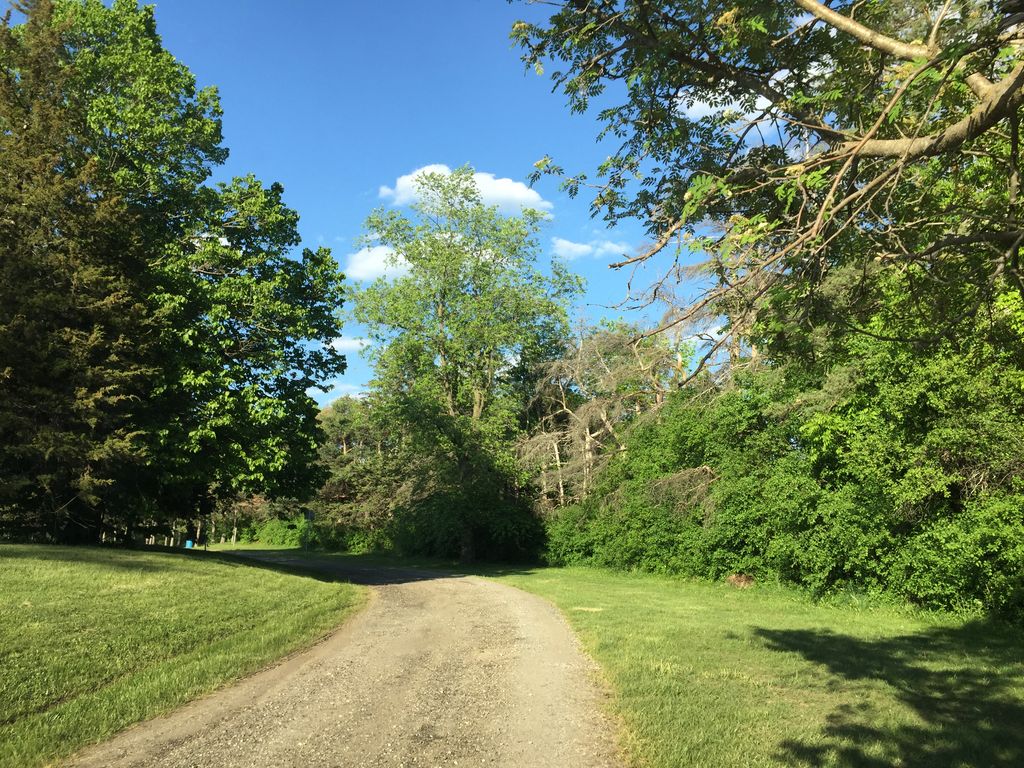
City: kitchener-waterloo